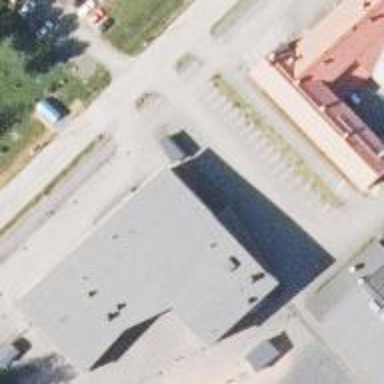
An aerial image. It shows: School building.